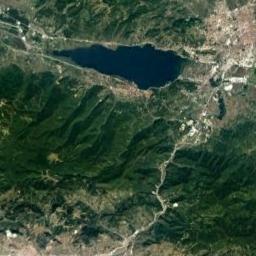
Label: lake